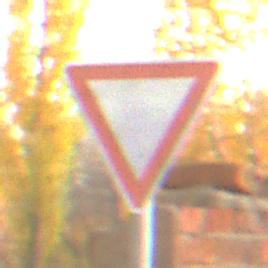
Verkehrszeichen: VorfahrtGewaehren
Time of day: SunriseSunset
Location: Roofed (Suburban)
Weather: Clear
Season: NotSpecified
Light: Natural